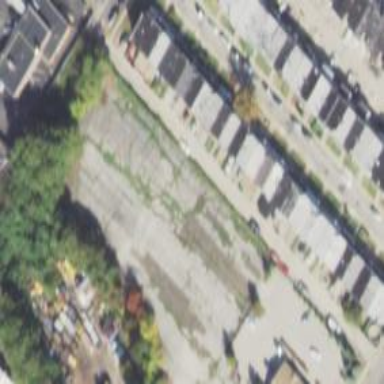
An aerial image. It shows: Alley classified as service road.